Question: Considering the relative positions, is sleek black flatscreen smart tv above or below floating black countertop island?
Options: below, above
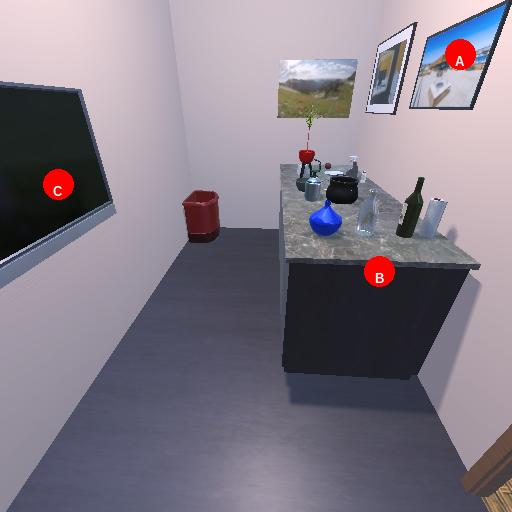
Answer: below